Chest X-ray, PA view. Patient: 12 years old, sex M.
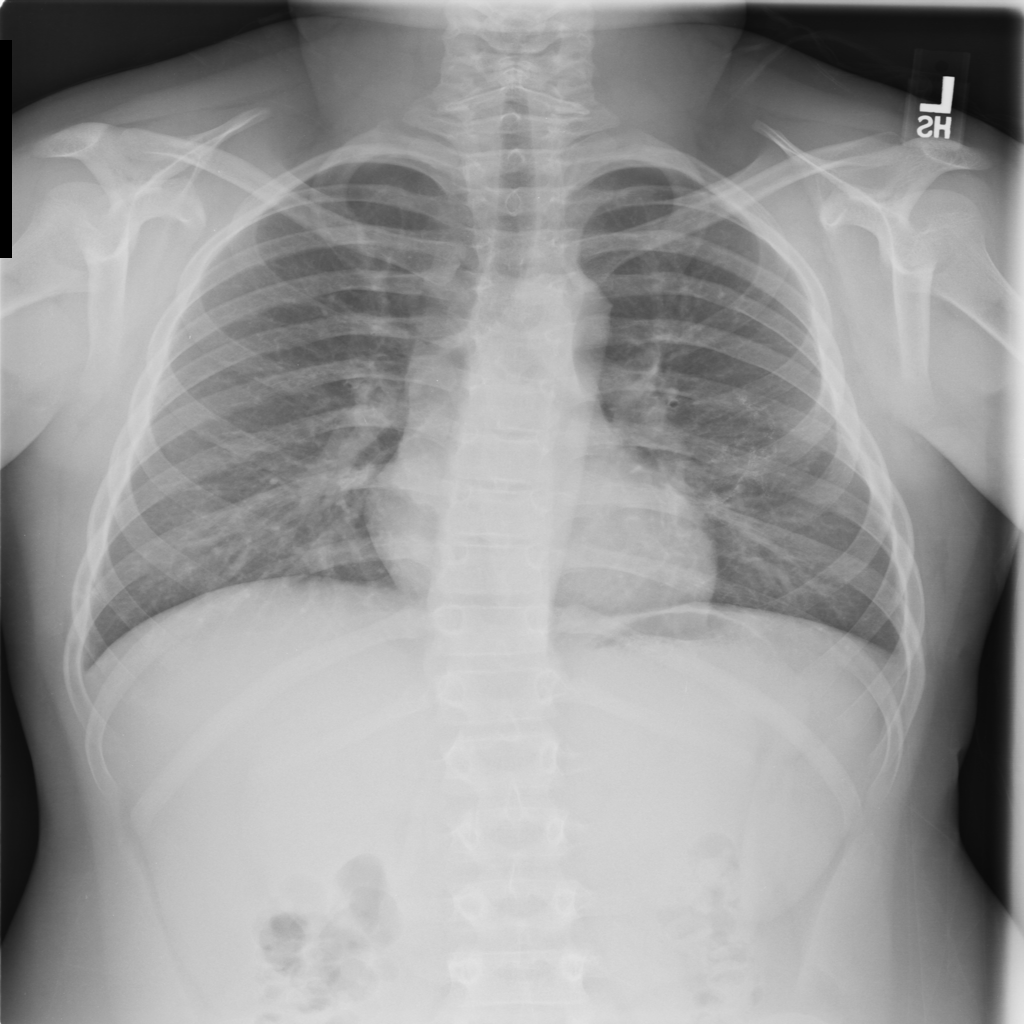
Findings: No Finding